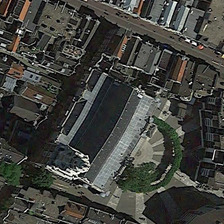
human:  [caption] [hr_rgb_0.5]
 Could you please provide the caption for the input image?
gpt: many buildings are around a church near a road .

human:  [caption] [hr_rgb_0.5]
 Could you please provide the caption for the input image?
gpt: many buildings are around a church near a road .

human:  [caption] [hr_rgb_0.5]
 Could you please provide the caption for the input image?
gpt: many buildings are around a church near a road .

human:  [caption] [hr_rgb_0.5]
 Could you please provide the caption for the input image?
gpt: many buildings are around a church near a road .

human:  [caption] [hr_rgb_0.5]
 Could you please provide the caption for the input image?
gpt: many buildings are around a church near a road .